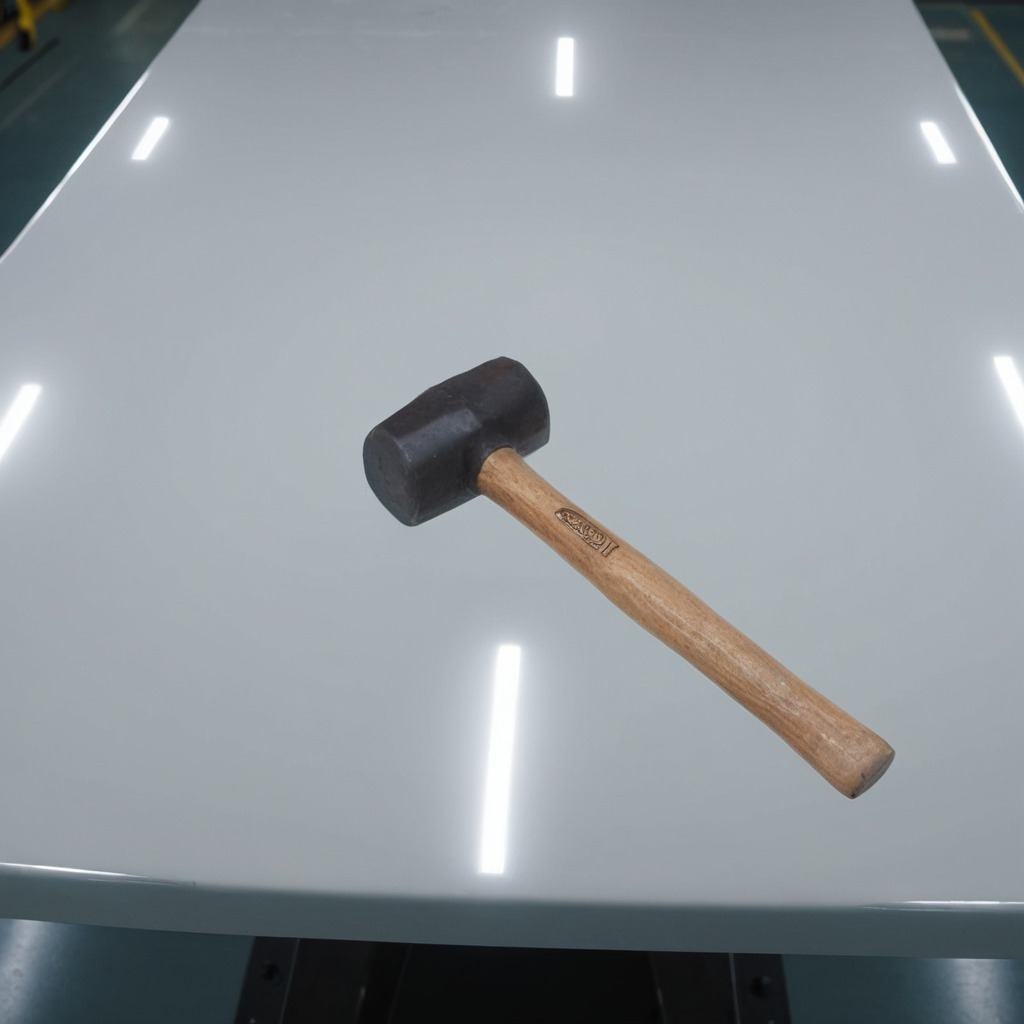
A hammer is lying on a high-gloss table in a ship maintenance bay industrial lighting.